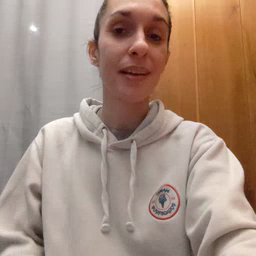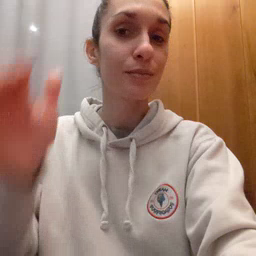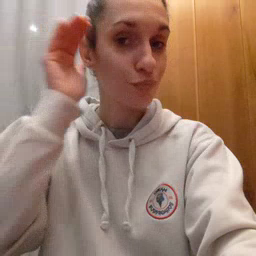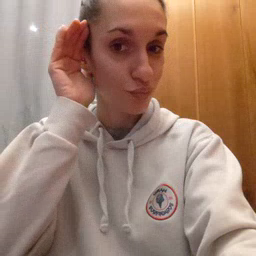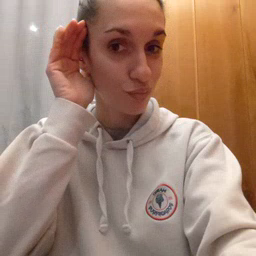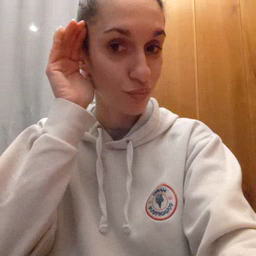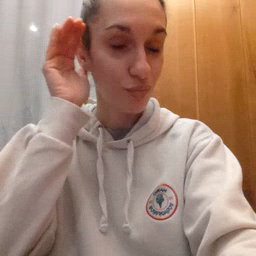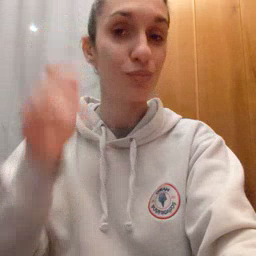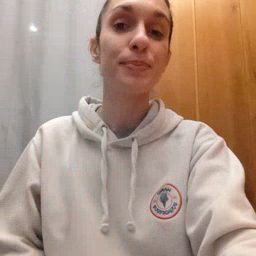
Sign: listen